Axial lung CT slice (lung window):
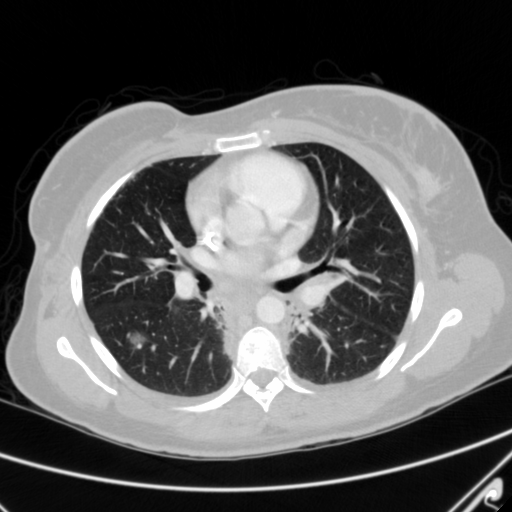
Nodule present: yes
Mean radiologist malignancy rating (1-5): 3.4